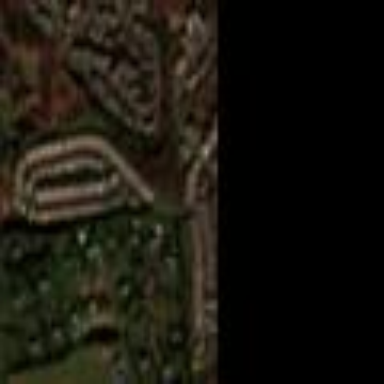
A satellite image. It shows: Gated residential area.